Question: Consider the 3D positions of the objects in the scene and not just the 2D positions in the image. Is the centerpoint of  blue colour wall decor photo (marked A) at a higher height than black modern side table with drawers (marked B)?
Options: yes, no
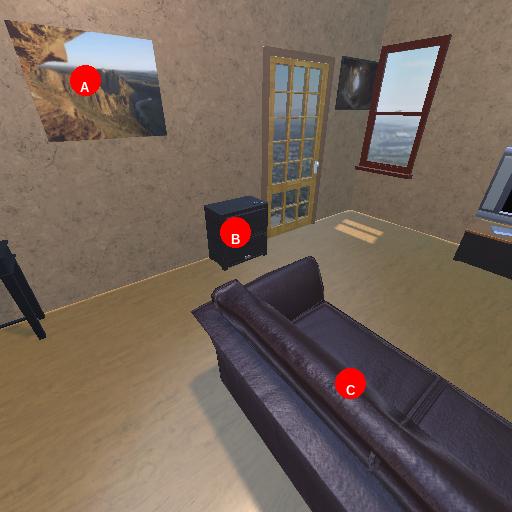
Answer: yes